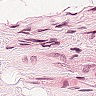
Metastatic tissue present: no